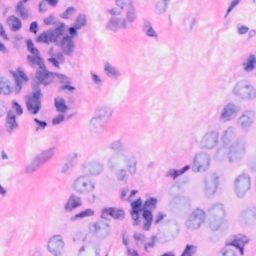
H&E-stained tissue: Breast